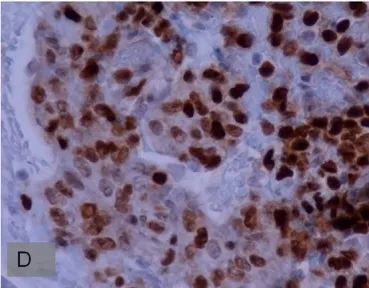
Lesional cells show staining with antibody to estrogen receptors; D. Lesional cells show staining with antibody to progesterone receptors.
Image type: pathology (immunostaining)